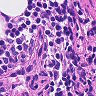
Metastatic tissue present: no